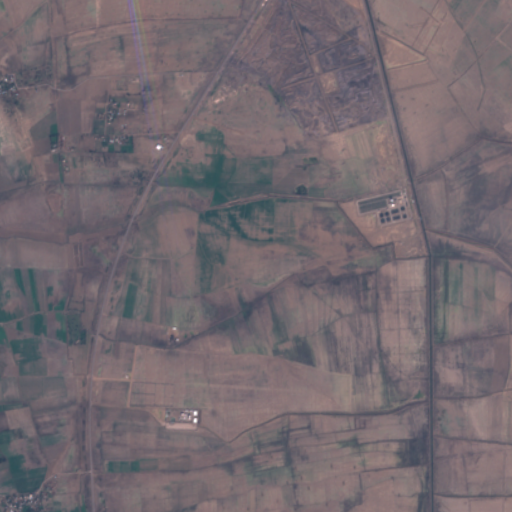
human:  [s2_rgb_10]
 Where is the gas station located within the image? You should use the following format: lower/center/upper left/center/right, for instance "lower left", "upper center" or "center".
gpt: The gas station is located in the upper left of the image.
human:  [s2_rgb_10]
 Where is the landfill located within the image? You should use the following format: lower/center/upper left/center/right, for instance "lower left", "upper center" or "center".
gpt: The landfill is located in the upper right of the image.
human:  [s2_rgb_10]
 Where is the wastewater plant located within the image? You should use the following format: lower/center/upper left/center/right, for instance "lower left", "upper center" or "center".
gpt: The wastewater plant is located in the center right of the image.
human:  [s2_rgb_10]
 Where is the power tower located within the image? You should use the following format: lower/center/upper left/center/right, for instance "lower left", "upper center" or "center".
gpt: There is no power tower in the image.